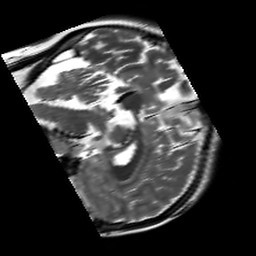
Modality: T2w
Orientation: sagittal
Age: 18
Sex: female
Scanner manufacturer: siemens
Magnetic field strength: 3 T
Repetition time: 7 s
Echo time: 0.09 s